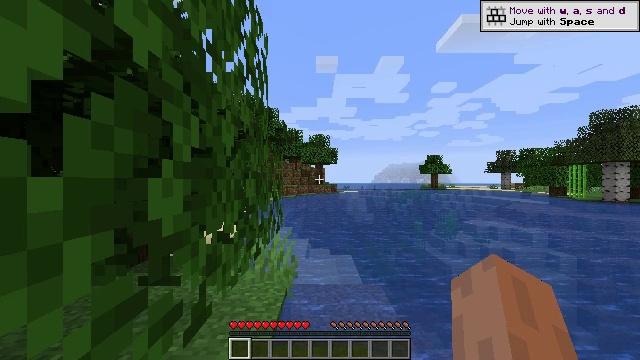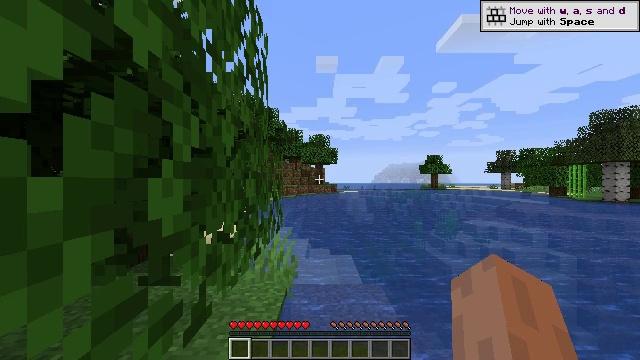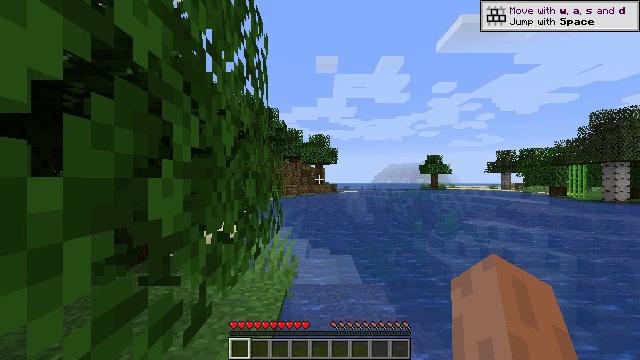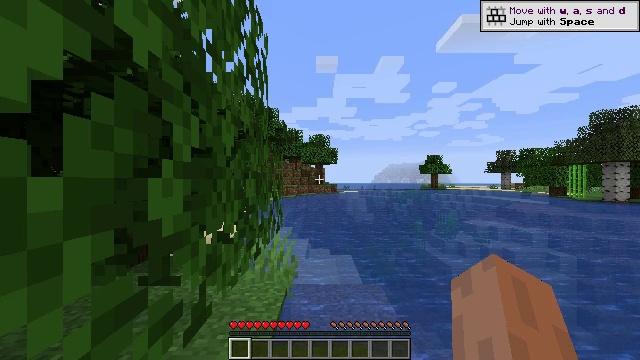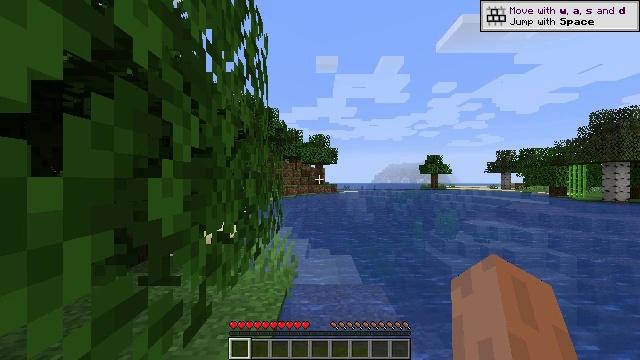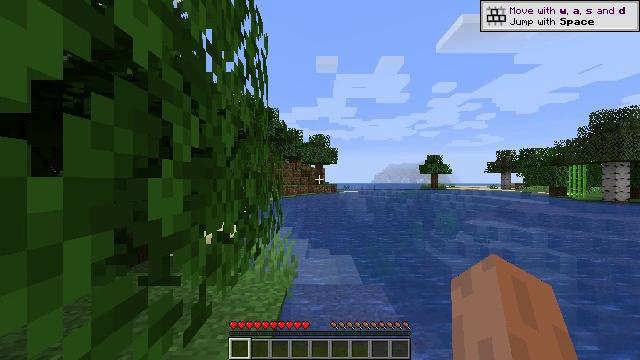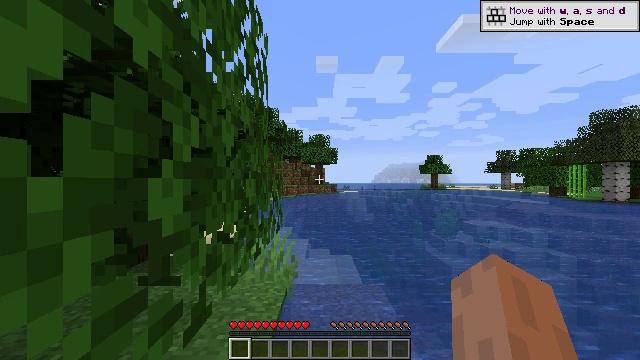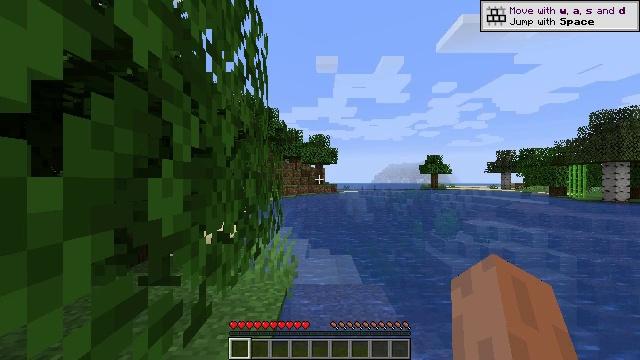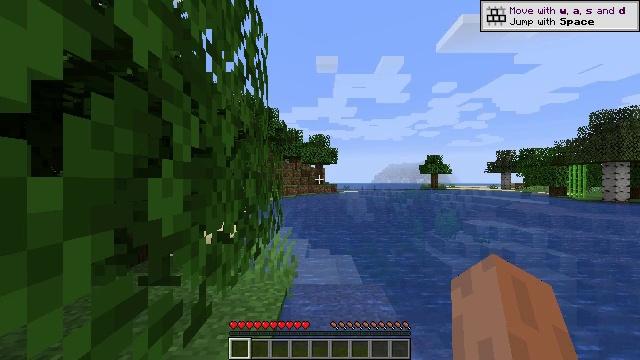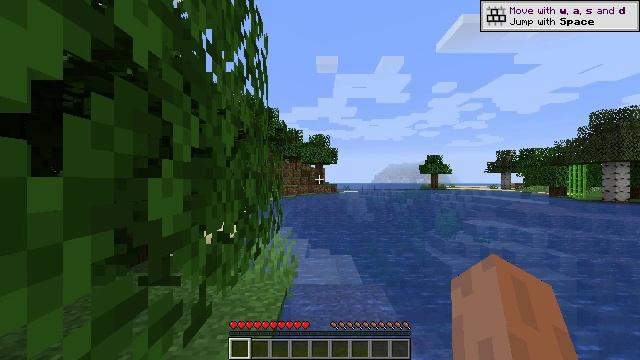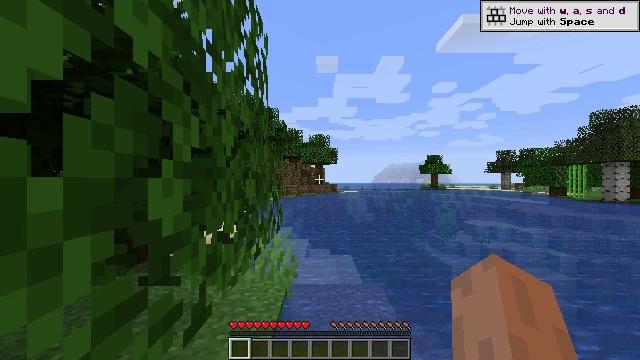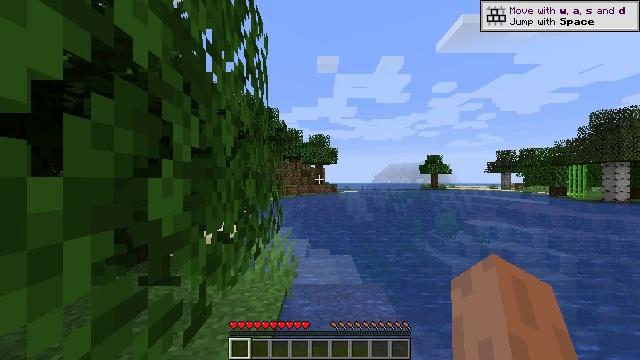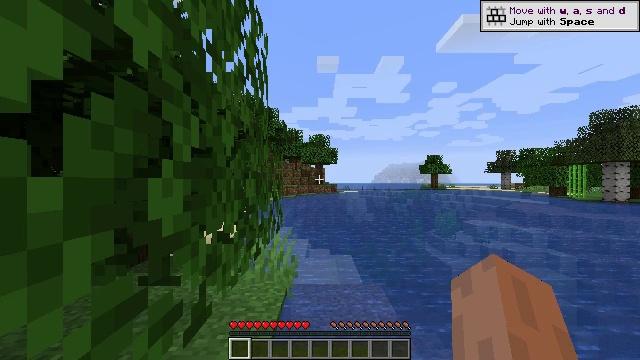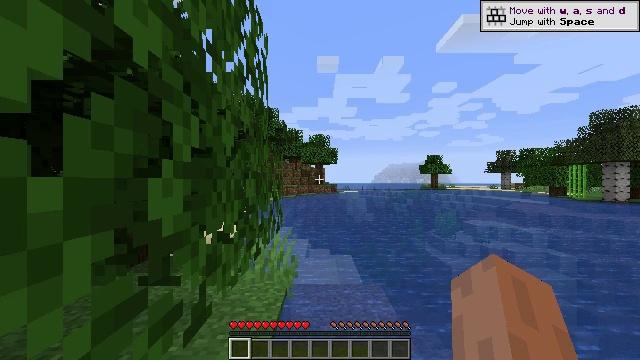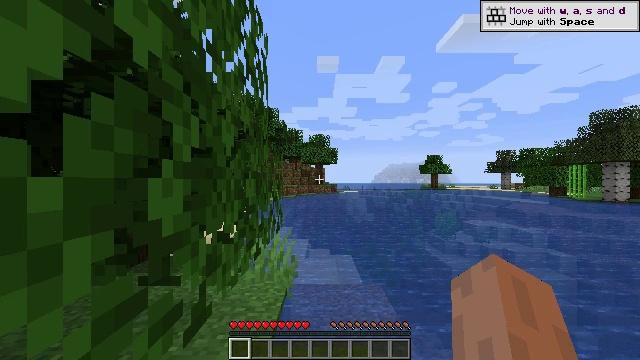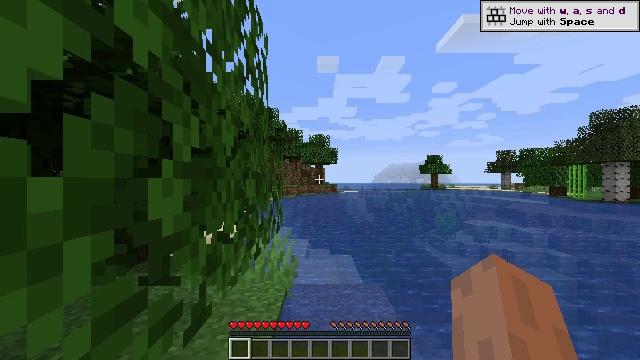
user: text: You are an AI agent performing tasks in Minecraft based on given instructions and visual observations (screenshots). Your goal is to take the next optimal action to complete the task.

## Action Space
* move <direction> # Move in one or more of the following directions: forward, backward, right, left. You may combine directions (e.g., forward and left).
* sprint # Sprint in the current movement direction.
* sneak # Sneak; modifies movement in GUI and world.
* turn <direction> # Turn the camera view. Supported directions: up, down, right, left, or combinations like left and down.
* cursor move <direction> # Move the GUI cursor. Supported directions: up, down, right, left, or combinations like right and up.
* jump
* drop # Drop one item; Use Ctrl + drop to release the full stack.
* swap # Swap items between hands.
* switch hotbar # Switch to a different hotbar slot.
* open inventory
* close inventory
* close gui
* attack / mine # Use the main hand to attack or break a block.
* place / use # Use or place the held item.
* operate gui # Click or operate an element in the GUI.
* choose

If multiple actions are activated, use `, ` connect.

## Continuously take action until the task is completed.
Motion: motion action
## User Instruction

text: Dig up the grass block for dirt.
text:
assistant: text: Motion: no_op
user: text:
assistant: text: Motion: no_op
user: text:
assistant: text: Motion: no_op
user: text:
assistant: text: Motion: no_op
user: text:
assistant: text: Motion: no_op
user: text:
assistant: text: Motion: no_op
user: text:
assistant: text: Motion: no_op
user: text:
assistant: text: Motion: no_op
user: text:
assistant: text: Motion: no_op
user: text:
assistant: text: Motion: no_op
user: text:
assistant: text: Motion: no_op
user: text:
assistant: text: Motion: no_op
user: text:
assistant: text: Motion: no_op
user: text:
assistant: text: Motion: no_op
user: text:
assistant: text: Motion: no_op
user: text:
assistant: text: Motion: no_op
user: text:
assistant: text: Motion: no_op
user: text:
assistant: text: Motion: no_op
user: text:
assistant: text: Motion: no_op
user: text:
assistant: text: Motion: no_op
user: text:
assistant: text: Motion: no_op
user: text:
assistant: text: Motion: no_op
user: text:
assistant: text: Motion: no_op
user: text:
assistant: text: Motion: no_op
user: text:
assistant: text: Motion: no_op
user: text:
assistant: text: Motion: no_op
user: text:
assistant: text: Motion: no_op
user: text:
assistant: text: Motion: no_op
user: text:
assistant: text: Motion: no_op
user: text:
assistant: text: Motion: no_op